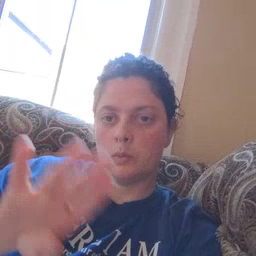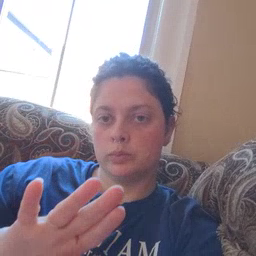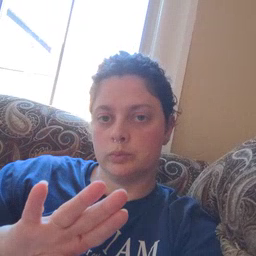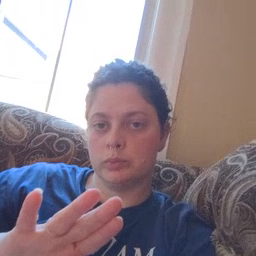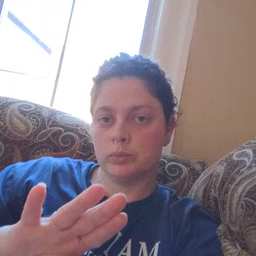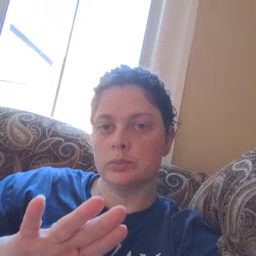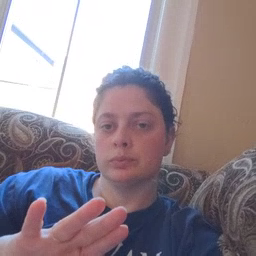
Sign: close